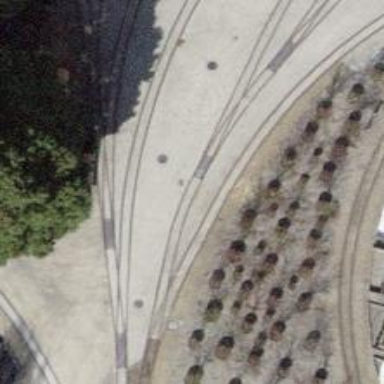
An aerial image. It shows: Railway switch.